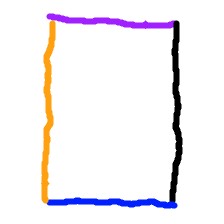
Shape: rectangle